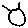
Label: sun